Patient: sex F, age 54
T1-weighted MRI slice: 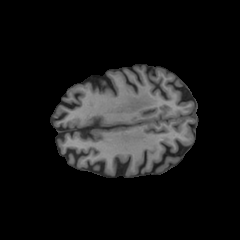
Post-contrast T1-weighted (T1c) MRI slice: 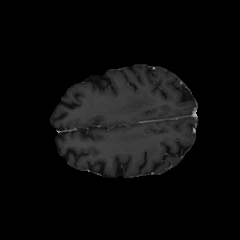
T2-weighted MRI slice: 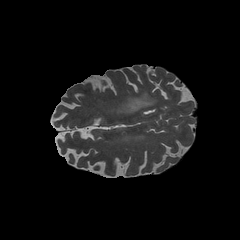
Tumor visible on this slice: yes
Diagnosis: Glioblastoma, IDH-wildtype
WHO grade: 4